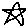
Label: star